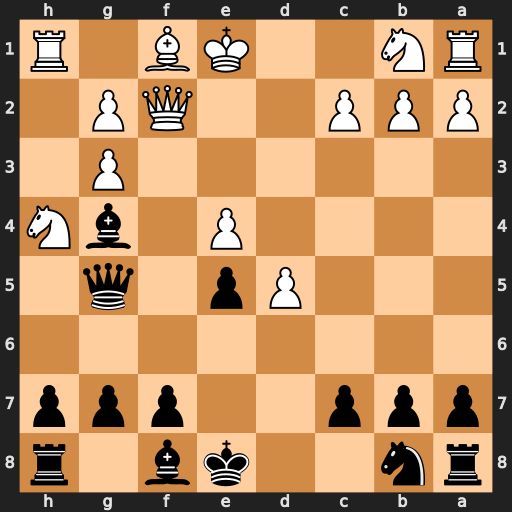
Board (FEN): rn2kb1r/ppp2ppp/8/3Pp1q1/4P1bN/6P1/PPP2QP1/RN2KB1R
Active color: b
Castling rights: KQkq
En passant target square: -
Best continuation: Qc1#